Question: I have build a Windows Forms screensaver and I cannot seems to figure out why the preview functionality is not working.

'''
public ScreenSaverForm(IntPtr PreviewWndHandle)
{
InitializeComponent();
//set the preview window as the parent of this window
SetParent(this.Handle, PreviewWndHandle);
//make this a child window, so when the select screensaver
//dialog closes, this will also close
SetWindowLong(this.Handle, -16,
new IntPtr(GetWindowLong(this.Handle, -16) | 0x40000000));
//set our window's size to the size of our window's new parent
Rectangle ParentRect;
GetClientRect(PreviewWndHandle, out ParentRect);
this.Size = ParentRect.Size;
//set our location at (0, 0)
this.Location = new Point(0, 0);
previewMode = true;
}
'''
'''
/// <summary>
/// The main entry point for the application.
/// </summary>
[STAThread]
static void Main(string[] args)
{
if (args.Length > 0)
{
if (args[0].ToLower().Trim().Substring(0,2) == "/s") //show
{
//show the screen saver
Application.EnableVisualStyles();
Application.SetCompatibleTextRenderingDefault(false);
ShowScreenSaver(); //this is the good stuff
Application.Run();
}
else if (args[0].ToLower().Trim().Substring(0,2) == "/p") //preview
{
//show the screen saver preview
Application.EnableVisualStyles();
Application.SetCompatibleTextRenderingDefault(false);
//args[1] is the handle to the preview window
Application.Run(new ScreenSaverForm(new IntPtr(long.Parse(args[1]))));
}
else if (args[0].ToLower().Trim().Substring(0,2) == "/c") //configure
{
//nothing to configure
MessageBox.Show(
"This screensaver has no options that you can set",
"Dancing Polygons",
MessageBoxButtons.OK,
MessageBoxIcon.Information);
}
}
else
{
Application.EnableVisualStyles();
Application.SetCompatibleTextRenderingDefault(false);
ShowScreenSaver(); //this is the good stuff
Application.Run();
}
}
'''
'''
private void ScreenSaver_Load(object sender, EventArgs e)
{
Cursor.Hide();
TopMost = false;
MouseDown += new MouseEventHandler(MouseDownEvent);
timer.Tick += new EventHandler(Run);
timer.Interval = 30;
watch.Start();
timer.Start();
//loopThread = new Thread(() => RunThread(this.CreateGraphics(), this, timer));
//loopThread.Start();
}
'''
So I cannot figure out why I am getting a null reference. I believe its the command arguments. I am running this screensaver in Windows 8.1.
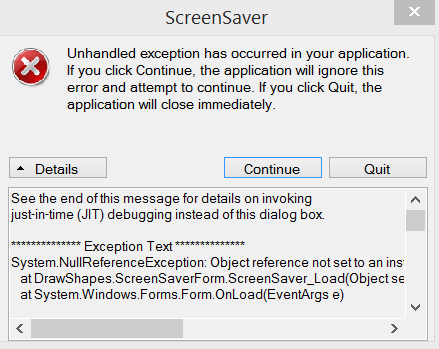
Answer: '''
SetParent(this.Handle, PreviewWndHandle);
'''
Do not use the Handle property in the constructor. That forces the window to be created too early. Your Load event fires before the constructor has completed running. That's pretty unhealthy and of course very apt to cause a NullReferenceException when your Load event handler uses a field of the class that was not yet set.
You did not post the code that bombs (ScreenSaver_Load) so we can't guess what specific statement failed. Use Debug > Exceptions > CLR Exceptions > tick the Thrown checkbox to ensure the debugger stops when the exception is raised so you can see the failing statement.
Furthermore, the Handle property value can change when Winforms is forced to re-create the window. The proper place for this code is an override for the OnHandleCreated() method. At which point the Handle property is guaranteed to be valid and not cause side-effects.
'''
this.Size = ParentRect.Size;
'''
Changing the Size property in the constructor is also wrong, the form's AutoScaleMode property will change it later to adjust for the video adapter's DPI setting. You must delay assigning Size until the Load event, when it fires the normal way then all auto-scaling has been completed.